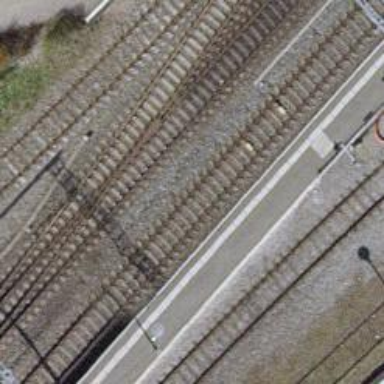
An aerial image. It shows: Single railway spur track.